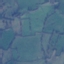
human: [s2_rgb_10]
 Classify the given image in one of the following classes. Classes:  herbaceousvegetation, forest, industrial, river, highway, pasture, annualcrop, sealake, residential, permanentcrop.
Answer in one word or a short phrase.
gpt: Pasture